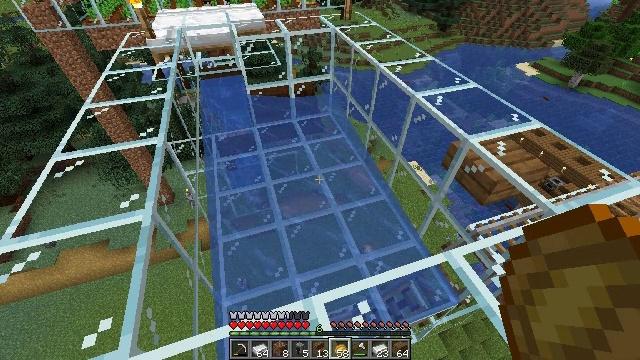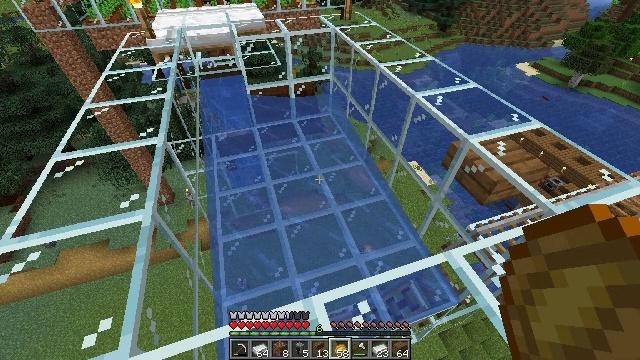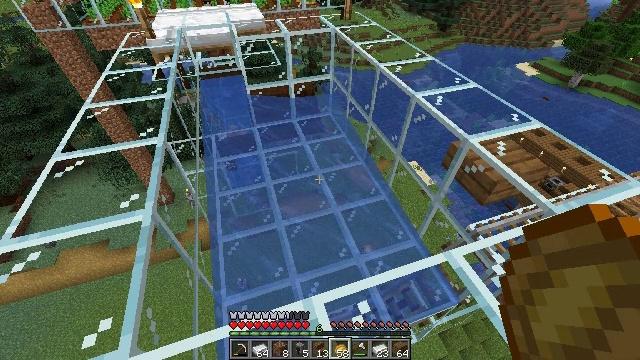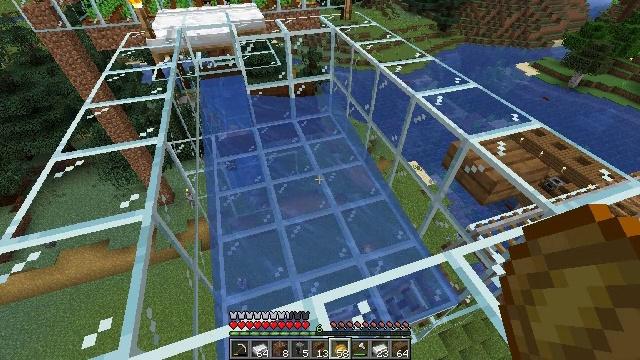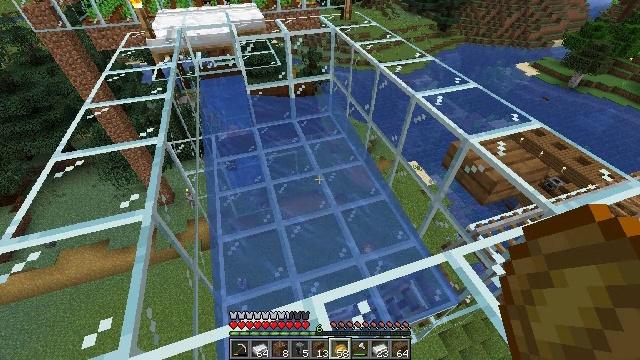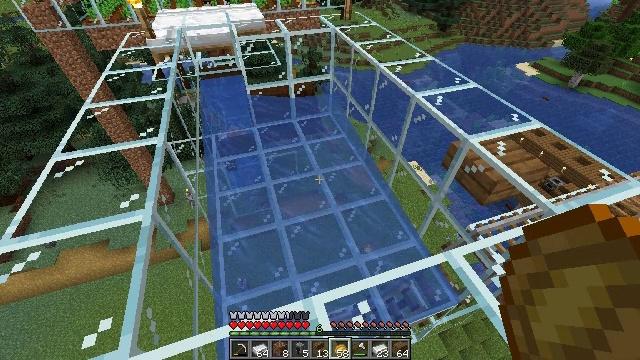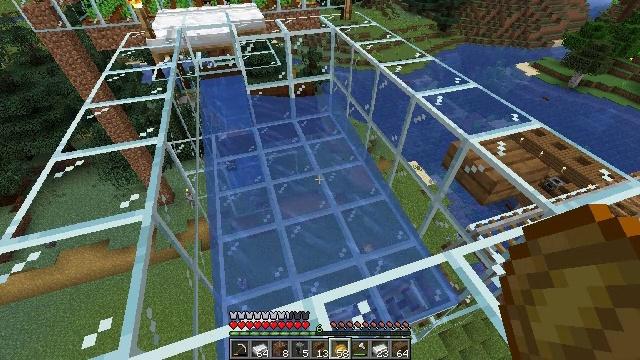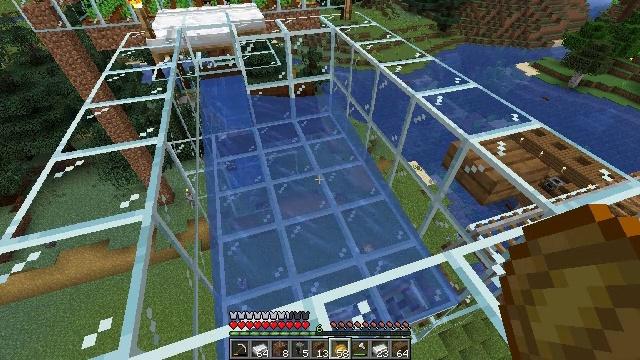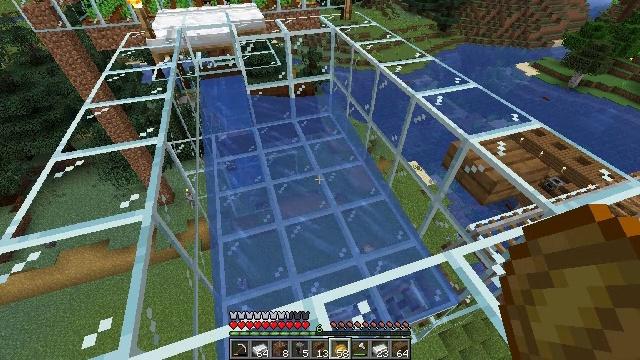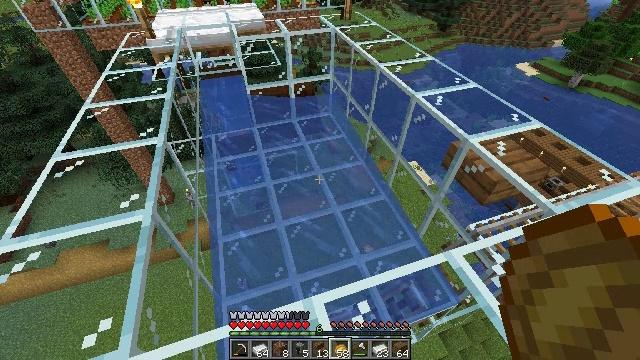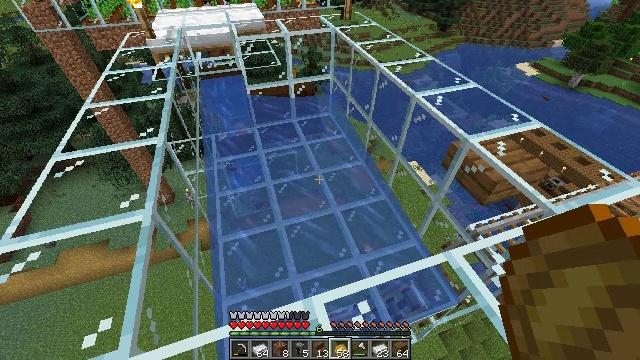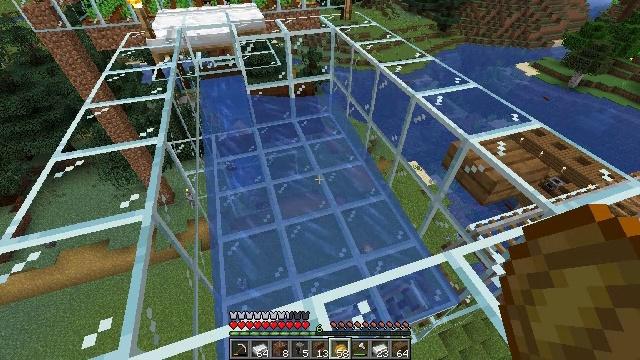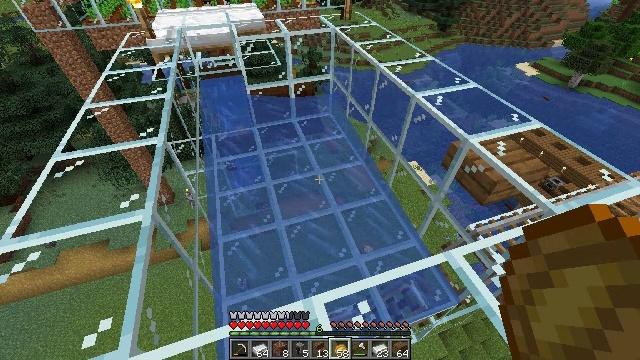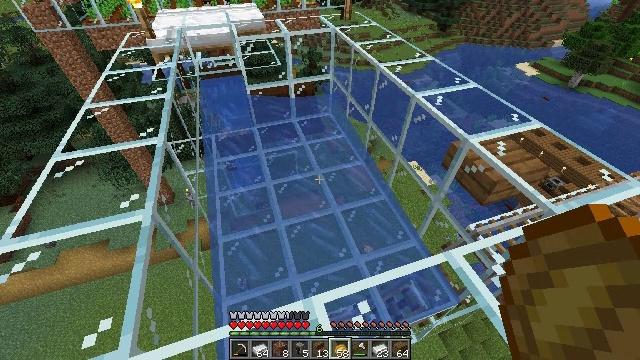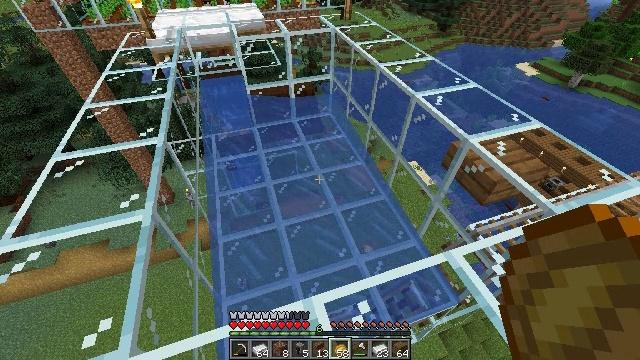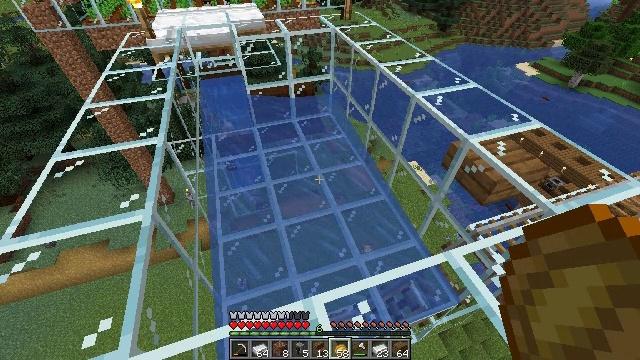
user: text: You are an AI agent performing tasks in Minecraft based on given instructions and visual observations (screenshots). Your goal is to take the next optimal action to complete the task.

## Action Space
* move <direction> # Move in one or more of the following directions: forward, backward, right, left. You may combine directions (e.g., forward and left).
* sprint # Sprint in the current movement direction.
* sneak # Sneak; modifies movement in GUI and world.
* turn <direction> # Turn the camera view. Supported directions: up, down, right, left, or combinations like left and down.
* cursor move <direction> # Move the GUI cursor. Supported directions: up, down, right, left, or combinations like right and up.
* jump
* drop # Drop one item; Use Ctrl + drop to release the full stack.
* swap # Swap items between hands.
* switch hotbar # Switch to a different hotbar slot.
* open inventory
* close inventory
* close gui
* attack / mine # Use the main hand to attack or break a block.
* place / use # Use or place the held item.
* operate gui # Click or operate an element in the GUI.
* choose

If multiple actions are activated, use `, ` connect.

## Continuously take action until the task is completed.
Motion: motion action
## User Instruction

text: Attack the smithing table to collect it.
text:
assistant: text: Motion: no_op
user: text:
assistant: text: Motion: no_op
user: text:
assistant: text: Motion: no_op
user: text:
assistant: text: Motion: no_op
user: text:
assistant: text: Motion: no_op
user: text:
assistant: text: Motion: no_op
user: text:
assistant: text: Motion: no_op
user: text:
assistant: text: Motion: no_op
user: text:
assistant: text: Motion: no_op
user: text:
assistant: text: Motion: no_op
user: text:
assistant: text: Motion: no_op
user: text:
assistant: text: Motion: no_op
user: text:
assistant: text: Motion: no_op
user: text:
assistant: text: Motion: no_op
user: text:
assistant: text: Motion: no_op
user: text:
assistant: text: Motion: no_op
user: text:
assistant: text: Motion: no_op
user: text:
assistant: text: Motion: no_op
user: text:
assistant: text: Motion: no_op
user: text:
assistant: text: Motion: no_op
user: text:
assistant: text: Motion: no_op
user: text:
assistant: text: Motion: no_op
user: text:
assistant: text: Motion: no_op
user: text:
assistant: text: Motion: no_op
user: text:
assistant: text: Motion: no_op
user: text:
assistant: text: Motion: no_op
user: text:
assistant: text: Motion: no_op
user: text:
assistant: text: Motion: no_op
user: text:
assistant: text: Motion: no_op
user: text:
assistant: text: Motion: no_op